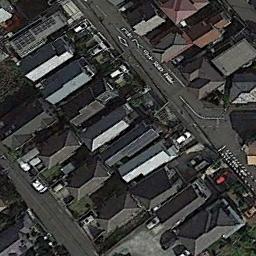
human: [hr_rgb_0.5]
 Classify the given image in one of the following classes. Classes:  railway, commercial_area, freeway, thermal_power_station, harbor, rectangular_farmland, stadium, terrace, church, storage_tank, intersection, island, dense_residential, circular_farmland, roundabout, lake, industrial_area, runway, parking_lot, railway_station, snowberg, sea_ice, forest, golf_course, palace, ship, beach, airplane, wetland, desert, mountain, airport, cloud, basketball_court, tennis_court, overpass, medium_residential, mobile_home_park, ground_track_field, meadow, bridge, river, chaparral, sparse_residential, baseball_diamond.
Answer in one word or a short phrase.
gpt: dense_residential